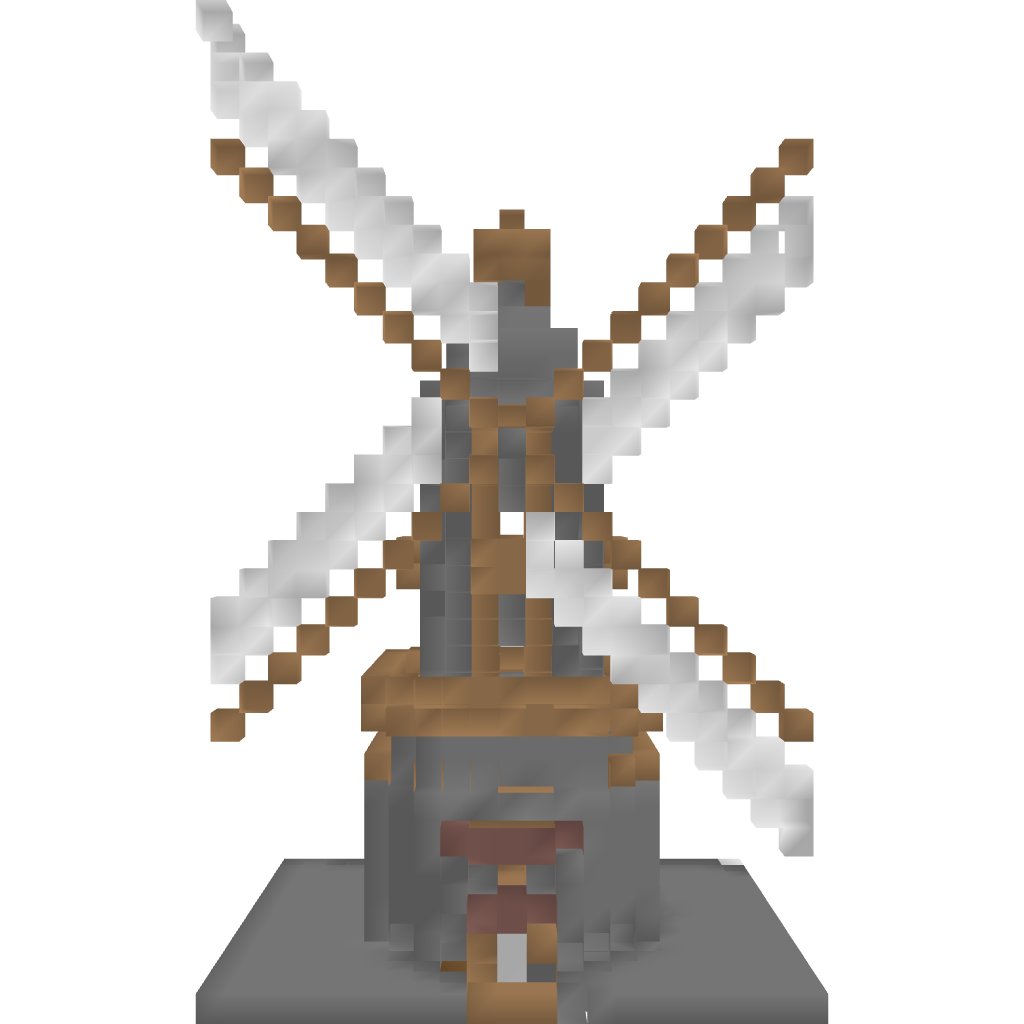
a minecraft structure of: Windmill 1 bad low quality